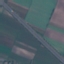
Land use / land cover: Highway